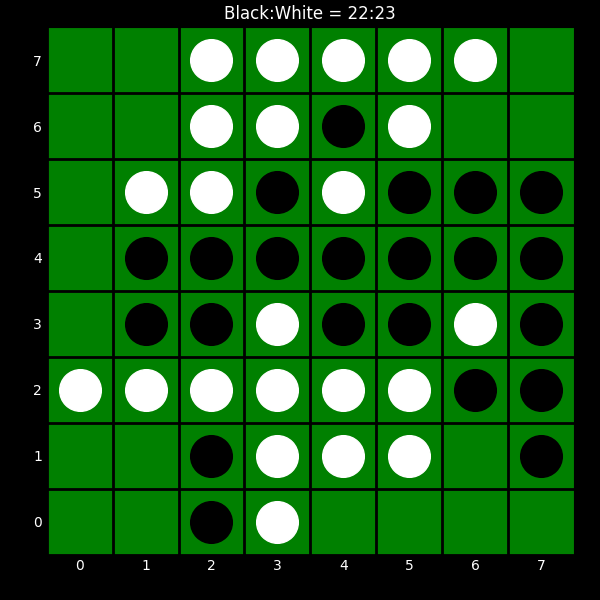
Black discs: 22
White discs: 23